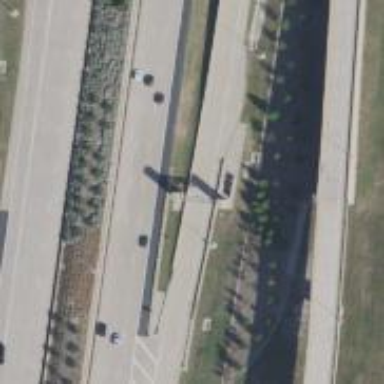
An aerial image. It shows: Toll gantry on the road.